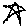
Label: star